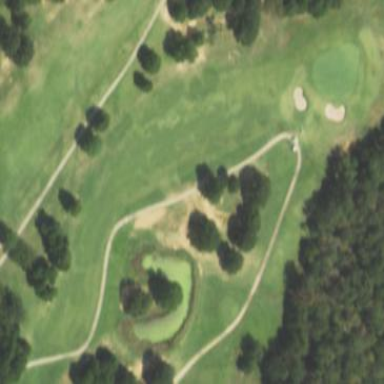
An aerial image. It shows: Golf fairway surrounded by grass.